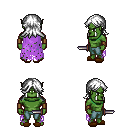
a pixel art fantasy rpg character, male body template, orc, green skin, maroon tattered cape, teal pants, white loose hair, leather bracers, brown slippers, dagger, four views (front, back, left, right), 2x2 character sprite sheet, small pixel art, hard edges, no anti-aliasing